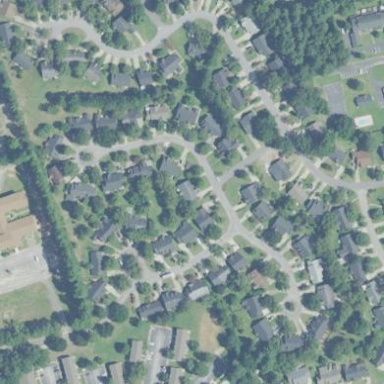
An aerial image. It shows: Residential area within subdivision.